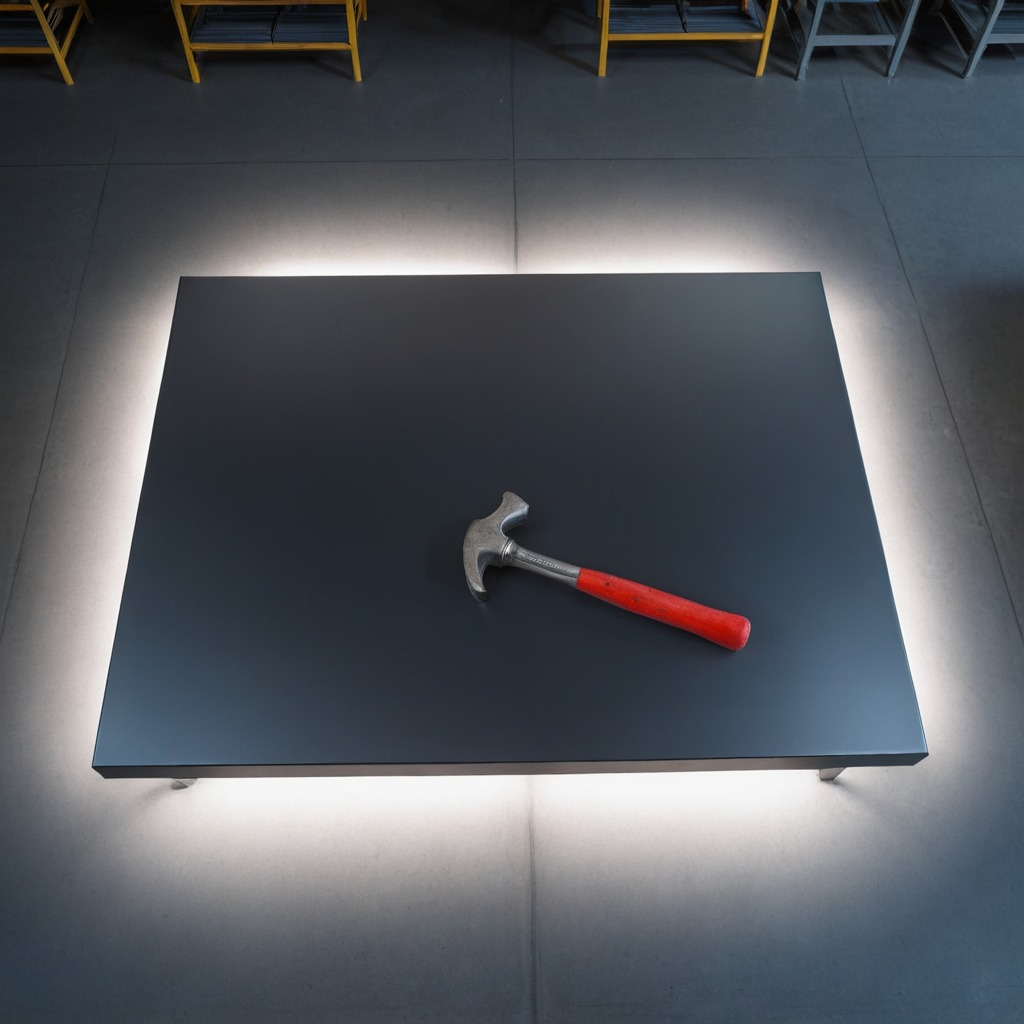
A hammer is lying on a clean empty table in a basement in the evening soft directional lighting on the tabletop realistic grain studio-quality clarity centered framing